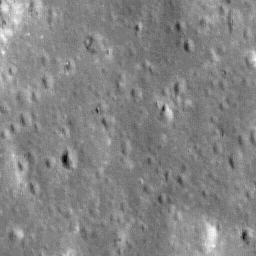
Host type: background_regolith
Lunar coordinates: latitude nan, longitude nan